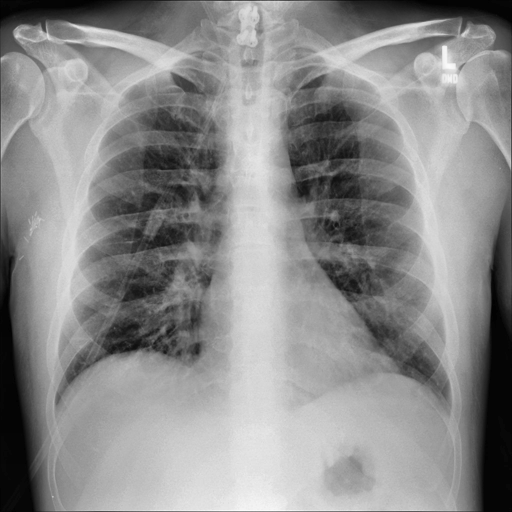
Finding: NORMAL